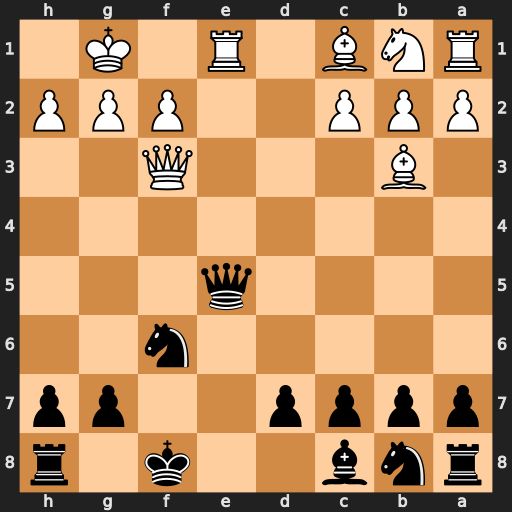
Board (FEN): rnb2k1r/pppp2pp/5n2/4q3/8/1B3Q2/PPP2PPP/RNB1R1K1
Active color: b
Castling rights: -
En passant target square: -
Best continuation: Qxe1#